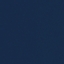
Land use / land cover class: SeaLake